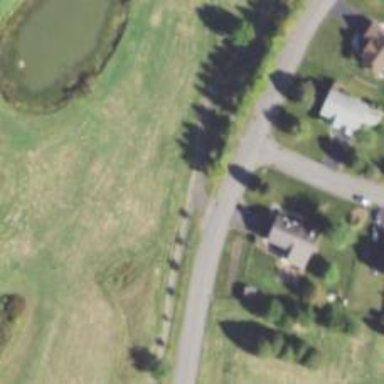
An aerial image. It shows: Path for golf carts.